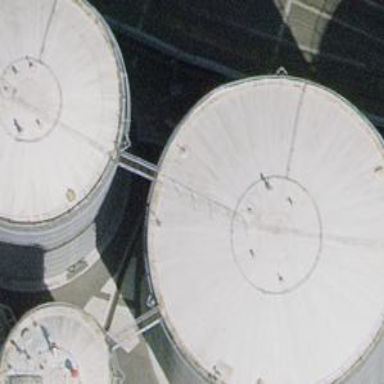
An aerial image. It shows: Storage tank building.